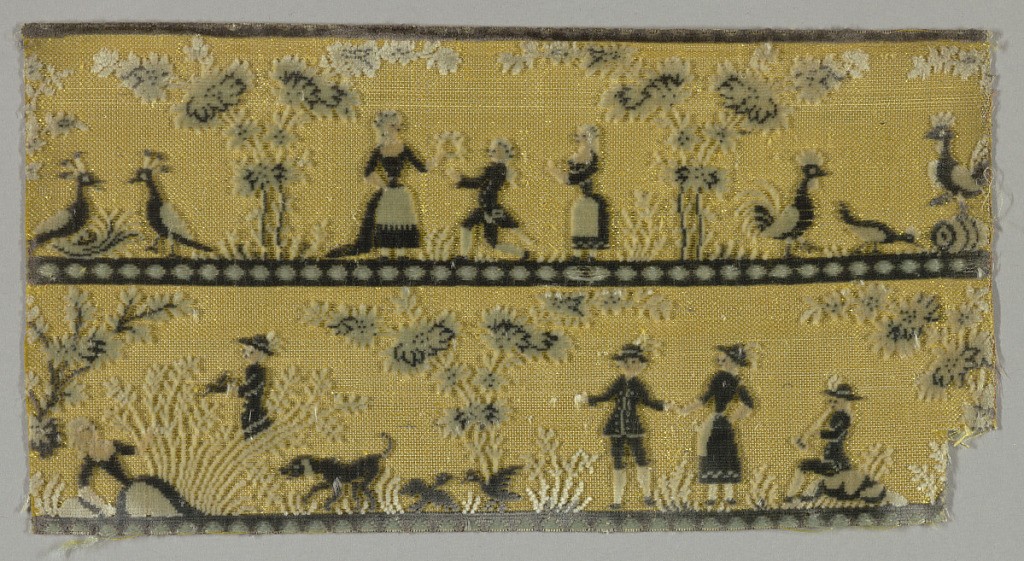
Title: Fragment
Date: late 18th century
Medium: silk Technique: cut supplementary warp pile (velvet) in a woven foundation
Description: Fragment of "velours miniatures" has two rows showing groups of human figures, animals and landscape elements. Ground is pale yellow with details rendered in dark blue, black, gray, and white.